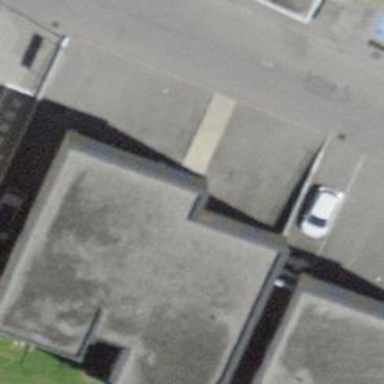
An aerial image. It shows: Industrial building.